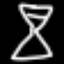
Label: hourglass